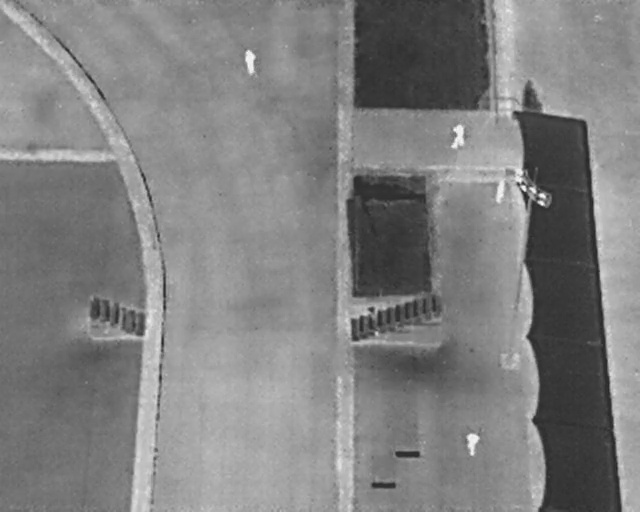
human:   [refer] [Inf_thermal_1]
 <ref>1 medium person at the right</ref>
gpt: <box>[[76, 35, 79, 38, 2]]</box>

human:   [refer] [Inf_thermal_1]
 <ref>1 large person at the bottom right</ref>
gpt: <box>[[71, 85, 75, 88, 2]]</box>